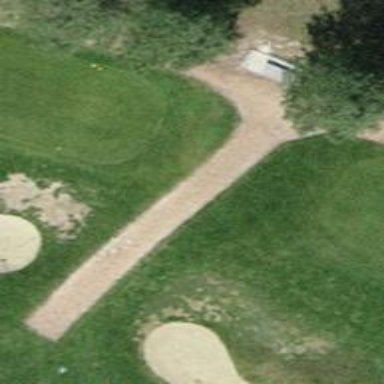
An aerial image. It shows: Golf cartpath that is also road path.